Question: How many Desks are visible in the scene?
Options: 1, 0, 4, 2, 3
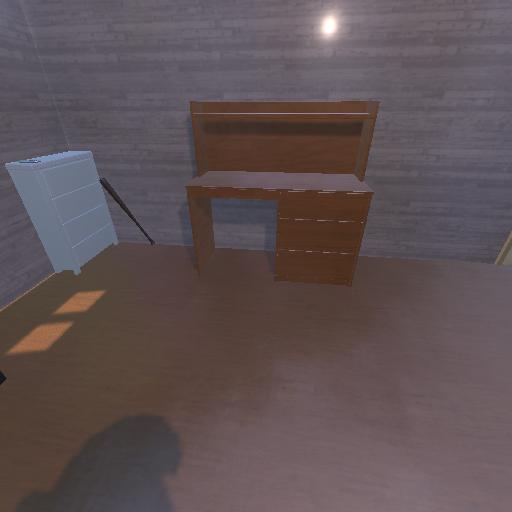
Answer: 1